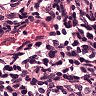
Metastatic tissue present: no